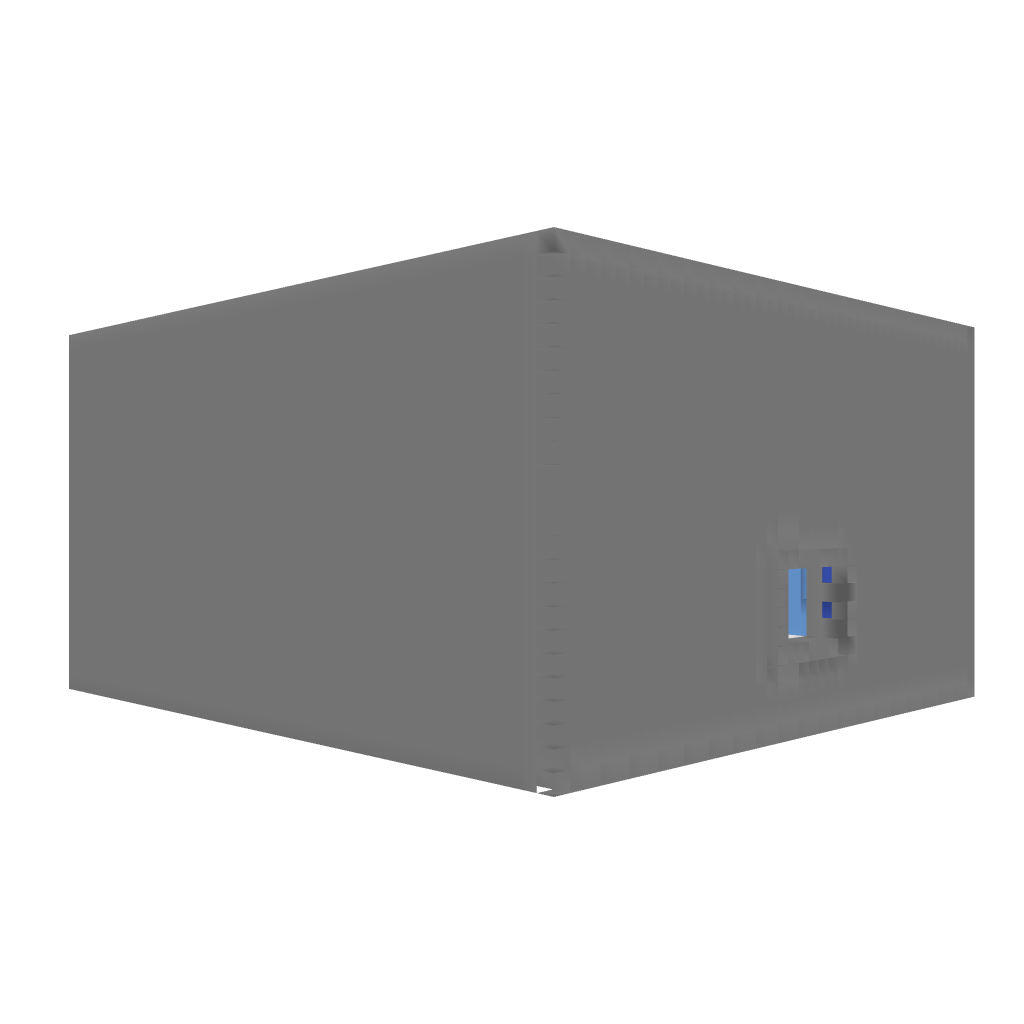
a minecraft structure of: Great Fairy Fountain bad low quality